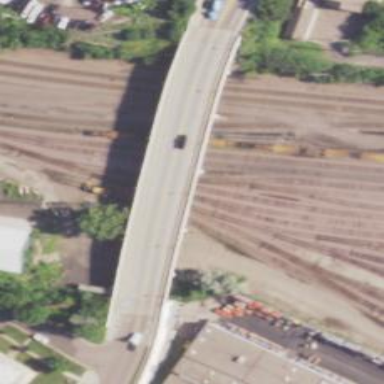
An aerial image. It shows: Railway yard.